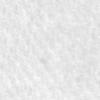
Label: no_change